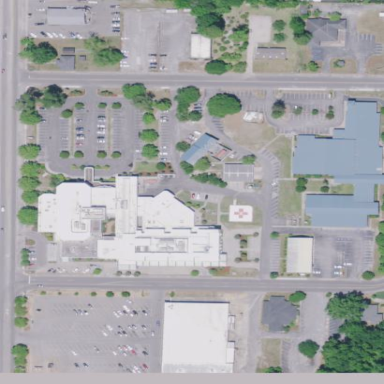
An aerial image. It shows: Healthcare facility identified as hospital.